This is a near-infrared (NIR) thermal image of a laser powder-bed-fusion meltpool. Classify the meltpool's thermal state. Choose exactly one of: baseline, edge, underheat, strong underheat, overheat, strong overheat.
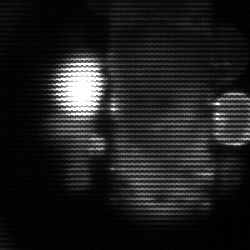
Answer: strong underheat